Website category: book
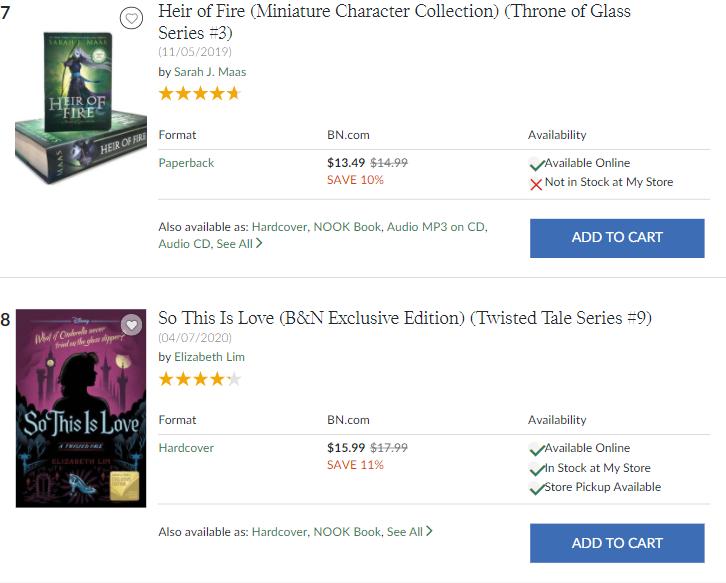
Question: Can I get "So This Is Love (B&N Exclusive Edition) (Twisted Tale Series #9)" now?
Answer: yes

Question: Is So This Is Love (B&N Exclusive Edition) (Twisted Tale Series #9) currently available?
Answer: yes

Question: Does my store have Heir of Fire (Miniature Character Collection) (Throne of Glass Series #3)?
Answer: no

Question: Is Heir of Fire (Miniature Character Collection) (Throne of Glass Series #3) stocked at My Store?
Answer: no

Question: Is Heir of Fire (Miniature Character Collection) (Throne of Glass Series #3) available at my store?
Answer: no

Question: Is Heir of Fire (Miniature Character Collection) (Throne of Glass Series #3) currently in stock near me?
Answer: no

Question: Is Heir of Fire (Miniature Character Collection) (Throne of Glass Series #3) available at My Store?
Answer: no

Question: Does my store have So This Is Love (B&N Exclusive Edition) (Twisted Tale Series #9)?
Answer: yes

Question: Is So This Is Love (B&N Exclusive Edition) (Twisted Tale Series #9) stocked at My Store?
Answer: yes

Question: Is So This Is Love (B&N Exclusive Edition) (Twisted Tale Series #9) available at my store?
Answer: yes

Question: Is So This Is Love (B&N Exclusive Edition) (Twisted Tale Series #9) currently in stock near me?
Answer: yes

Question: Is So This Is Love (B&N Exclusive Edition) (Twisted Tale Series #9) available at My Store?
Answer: yes

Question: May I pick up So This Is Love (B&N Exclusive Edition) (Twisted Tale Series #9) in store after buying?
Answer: yes

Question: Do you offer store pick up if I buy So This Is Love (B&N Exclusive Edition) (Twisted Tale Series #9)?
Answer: yes

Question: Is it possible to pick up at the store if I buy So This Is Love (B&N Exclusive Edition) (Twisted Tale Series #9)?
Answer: yes

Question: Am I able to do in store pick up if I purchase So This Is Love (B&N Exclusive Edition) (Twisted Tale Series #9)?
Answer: yes

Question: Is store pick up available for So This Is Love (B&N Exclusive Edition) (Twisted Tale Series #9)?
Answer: yes

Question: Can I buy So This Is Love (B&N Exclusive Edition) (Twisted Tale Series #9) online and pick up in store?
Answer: yes

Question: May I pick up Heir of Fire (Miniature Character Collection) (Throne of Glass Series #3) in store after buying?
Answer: no

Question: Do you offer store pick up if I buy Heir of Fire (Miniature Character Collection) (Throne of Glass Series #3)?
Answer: no

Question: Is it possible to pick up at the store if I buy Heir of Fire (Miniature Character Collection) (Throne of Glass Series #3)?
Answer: no

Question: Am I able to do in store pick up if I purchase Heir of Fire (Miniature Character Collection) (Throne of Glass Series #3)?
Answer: no

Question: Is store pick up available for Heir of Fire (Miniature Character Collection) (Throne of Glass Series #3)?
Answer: no

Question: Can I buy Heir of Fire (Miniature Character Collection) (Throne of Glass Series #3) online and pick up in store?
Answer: no